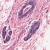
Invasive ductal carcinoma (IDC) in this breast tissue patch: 0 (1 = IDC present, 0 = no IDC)